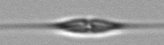
Label: Cylindrotheca